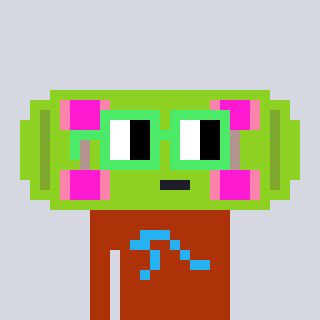
a pixel art character with square light green glasses, a skateboard-shaped head and a hotbrown-colored body on a cool background